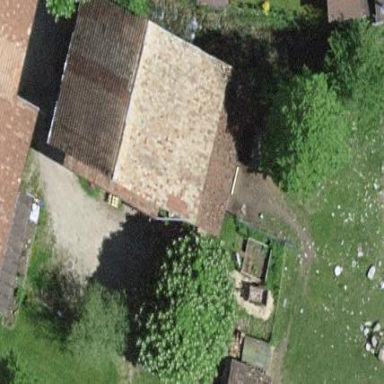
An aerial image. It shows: Garage building.